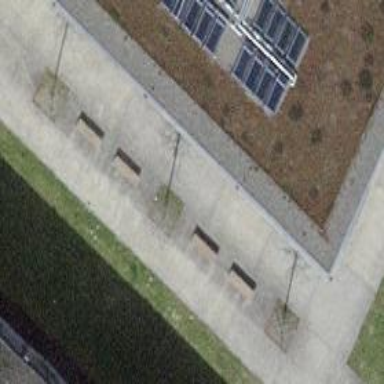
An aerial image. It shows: Bench for seating.